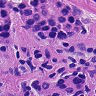
Metastatic tissue present: yes